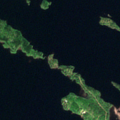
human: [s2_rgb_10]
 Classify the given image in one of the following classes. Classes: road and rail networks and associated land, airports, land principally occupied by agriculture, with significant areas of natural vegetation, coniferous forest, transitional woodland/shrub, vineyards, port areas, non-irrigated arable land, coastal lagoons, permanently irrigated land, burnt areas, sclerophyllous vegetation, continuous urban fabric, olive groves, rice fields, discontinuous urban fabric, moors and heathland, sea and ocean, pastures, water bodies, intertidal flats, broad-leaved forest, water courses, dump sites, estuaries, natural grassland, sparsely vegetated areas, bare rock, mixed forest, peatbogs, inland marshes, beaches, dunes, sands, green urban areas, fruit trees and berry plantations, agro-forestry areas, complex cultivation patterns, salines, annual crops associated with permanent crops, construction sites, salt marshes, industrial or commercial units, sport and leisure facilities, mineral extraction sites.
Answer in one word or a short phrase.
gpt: broad-leaved forest, mixed forest, water bodies